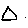
Label: triangle